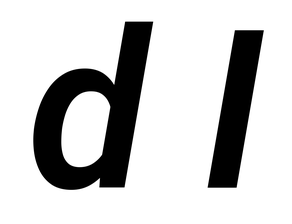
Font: Roboto-Italic_SemiBold_Italic